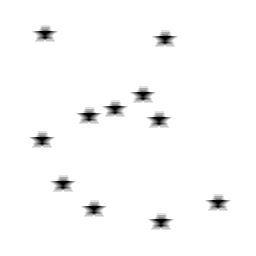
Squares: 0
Triangles: 0
Stars: 11
Total shapes: 11